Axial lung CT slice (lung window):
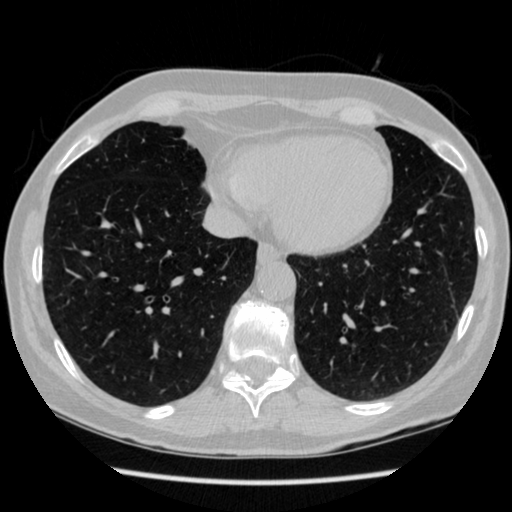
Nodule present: no